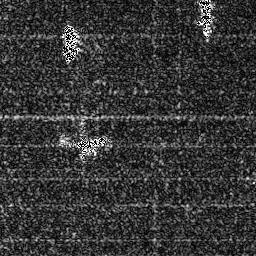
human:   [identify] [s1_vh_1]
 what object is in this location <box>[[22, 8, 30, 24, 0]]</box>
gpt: <ref>1 medium ship at the top left</ref>

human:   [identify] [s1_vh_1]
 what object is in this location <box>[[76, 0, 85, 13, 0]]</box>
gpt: <ref>1 medium ship at the top right</ref>